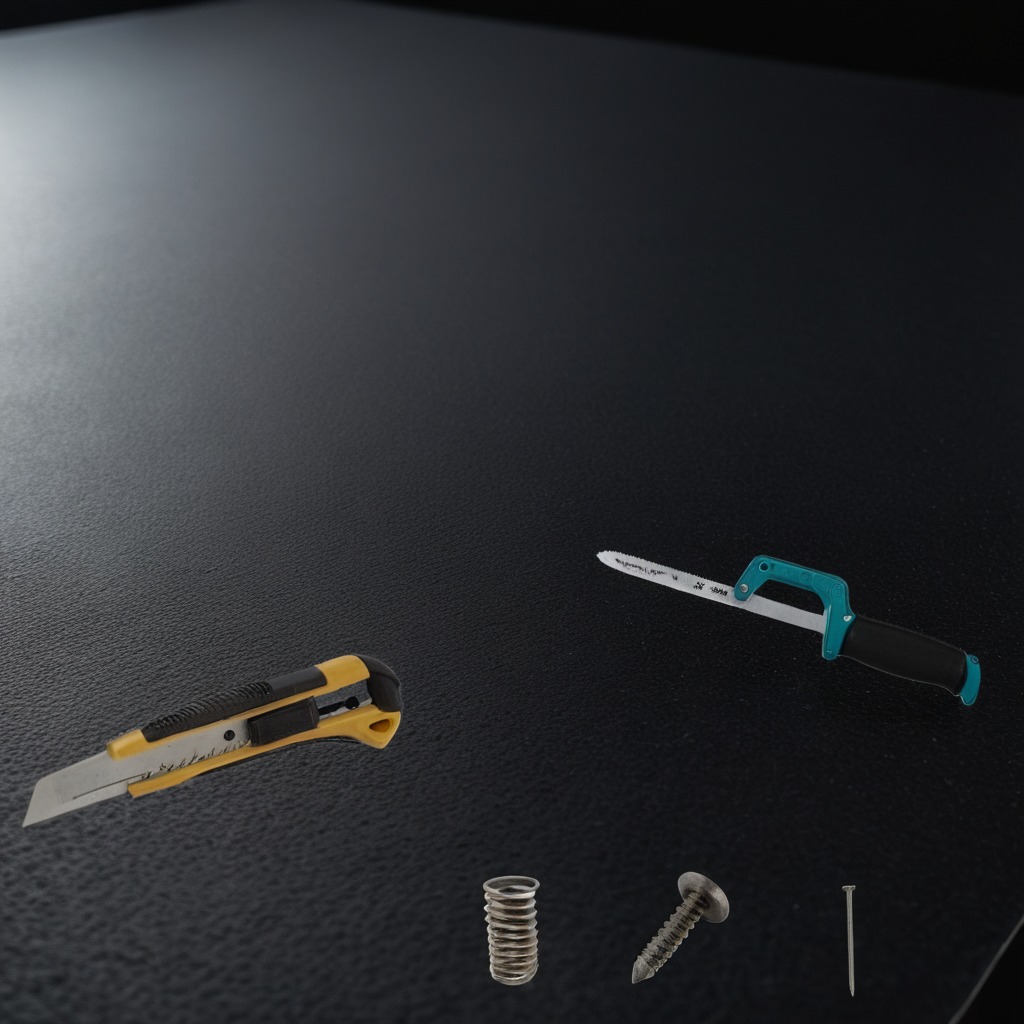
A tool> lying on the granite tabletop is a utility knife, a metal machine screw, an iron nail, a coiled metal spring, and a handheld metal saw.